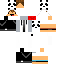
A female animal skin with dark skin, wearing brown helmet dressed in a blue hoodie and brown skirt, featuring a closed mouth.